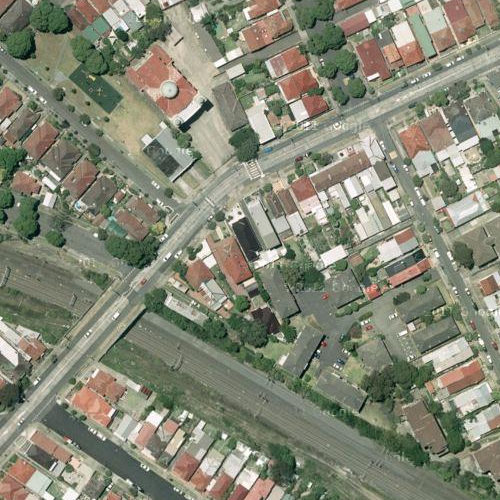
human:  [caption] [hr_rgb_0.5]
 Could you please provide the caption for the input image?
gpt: Lots of houses arranged neatly in the residential area .

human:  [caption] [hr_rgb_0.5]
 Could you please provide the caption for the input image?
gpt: Lots of houses with different colors of roofs arranged neatly .

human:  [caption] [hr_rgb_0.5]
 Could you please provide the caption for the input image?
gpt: Many houses in the dense residential area with some roads go through this area .

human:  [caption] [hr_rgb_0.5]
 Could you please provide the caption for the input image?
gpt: A residential area with houses arranged neatly while many plants on the roadside .

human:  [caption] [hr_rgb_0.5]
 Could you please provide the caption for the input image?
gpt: A residential area with houses arranged neatly and some road go through this area .